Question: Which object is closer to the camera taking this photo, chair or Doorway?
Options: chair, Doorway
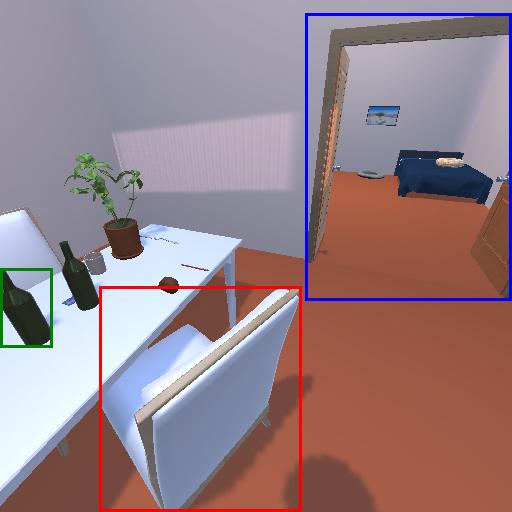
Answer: chair